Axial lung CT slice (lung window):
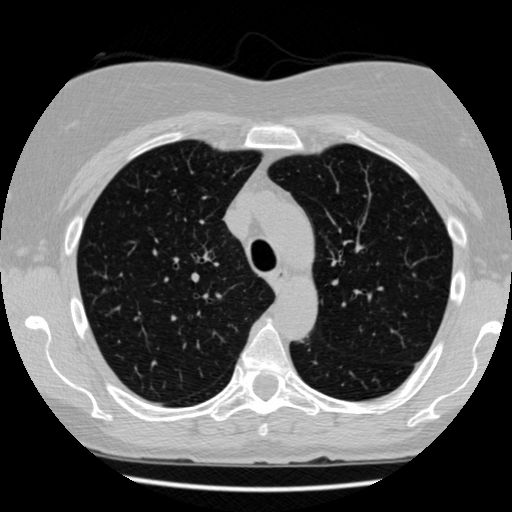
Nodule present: no